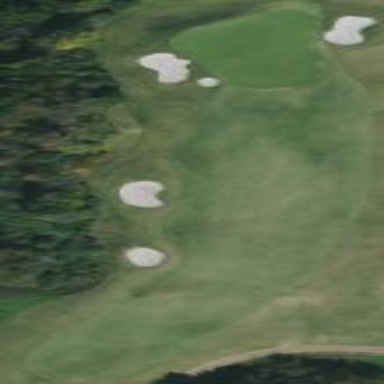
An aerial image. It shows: Scenic golf fairway.